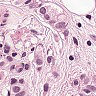
Metastatic tissue present: yes